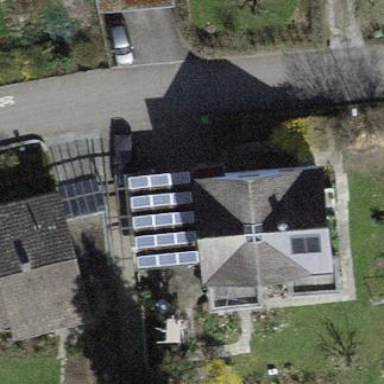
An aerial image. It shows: Building with tiled roof.